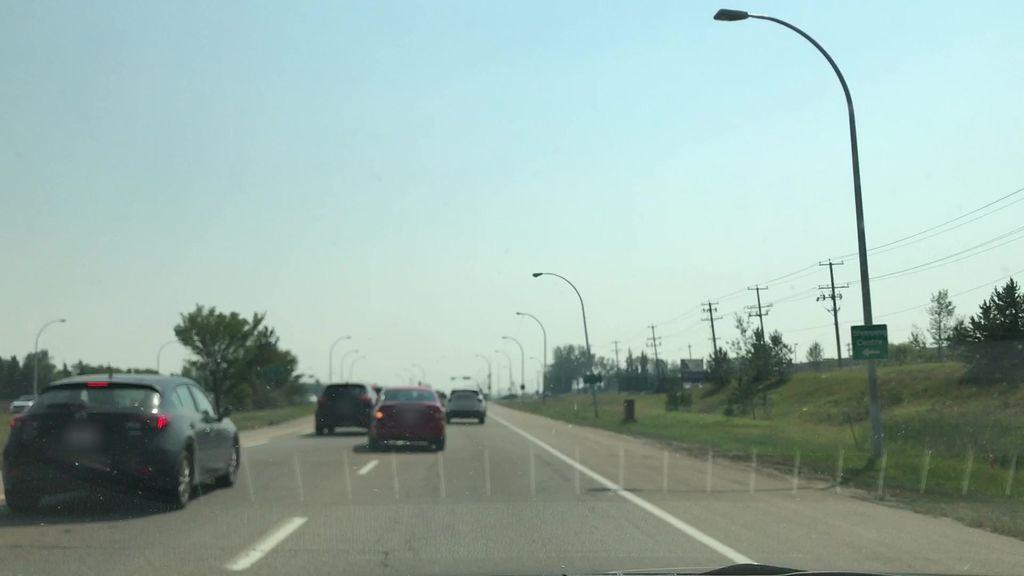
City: edmonton